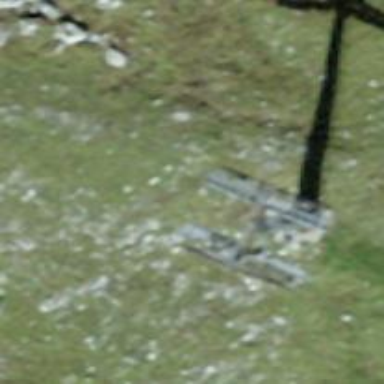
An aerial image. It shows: Pylon used for aerialway.